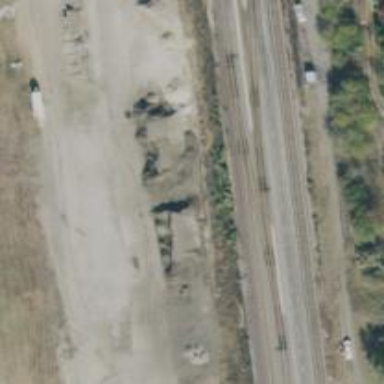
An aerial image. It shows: Railway siding with rails.